Question: I have an object that is of a type 'id'. This object can be one of my custom classes instance. Is there a way I can log its class name?
I tried casting it to 'NSObject' but I got an error.
'''
error: C-style cast from 'id' to 'NSObject' is not allowed
'''
Here full output of the console:

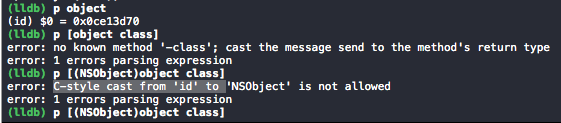
Answer: The class of an object is again an Objective-C , so use 'po' instead of 'p':
'''
po [object class]
'''
'po' is an abbreviation for 'expression -o --' and prints the of the expression.
---
Your error is caused by the fact that 'id' is a pointer and must be cast to
'NSObject *', not to 'NSObject'. So this would work as well:
'''
p [(NSObject *)object class]
'''
Alternatively, cast the method's return type, as suggested by the lldb error message:
'''
p (Class)[object class]
'''
But 'po' is the simplest solution for your problem.